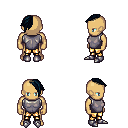
a pixel art fantasy rpg character, male body template, human, tanned skin, steel chest armor, gold greaves, raven long mohawk hairstyle, metal boots, four views (front, back, left, right), 2x2 character sprite sheet, small pixel art, hard edges, no anti-aliasing